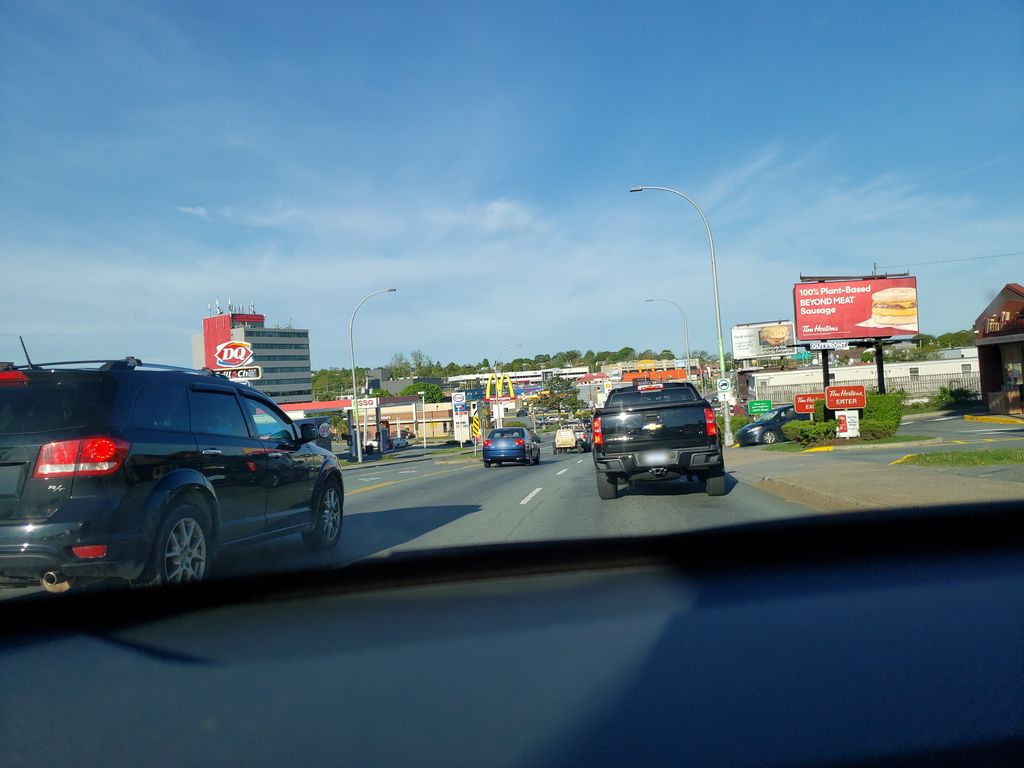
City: halifax